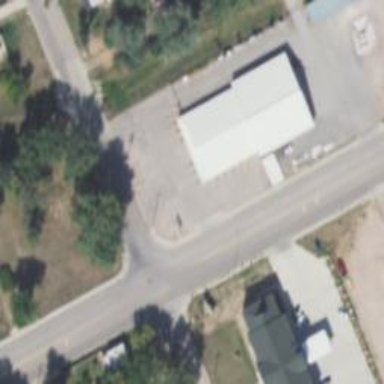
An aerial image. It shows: Stop road.